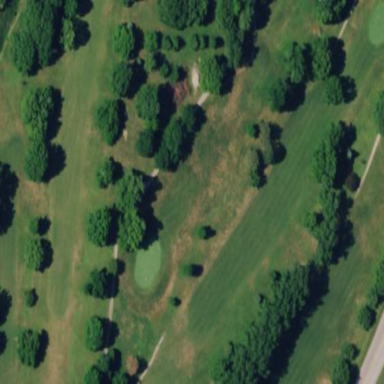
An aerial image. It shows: Golf fairway in the image.